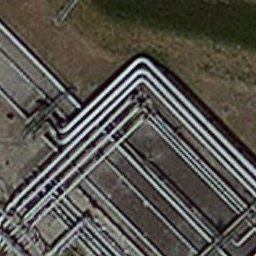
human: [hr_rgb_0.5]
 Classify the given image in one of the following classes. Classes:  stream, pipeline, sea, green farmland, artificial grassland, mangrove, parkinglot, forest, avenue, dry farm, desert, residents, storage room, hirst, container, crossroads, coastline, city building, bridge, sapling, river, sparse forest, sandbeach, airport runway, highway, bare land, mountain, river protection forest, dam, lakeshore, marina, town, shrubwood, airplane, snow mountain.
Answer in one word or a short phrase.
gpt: pipeline